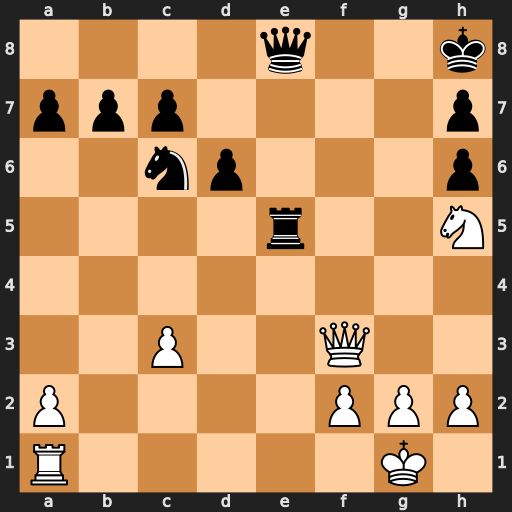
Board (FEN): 4q2k/ppp4p/2np3p/4r2N/8/2P2Q2/P4PPP/R5K1
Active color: w
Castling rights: -
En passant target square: -
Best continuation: Qf6+ Kg8 Qg7#